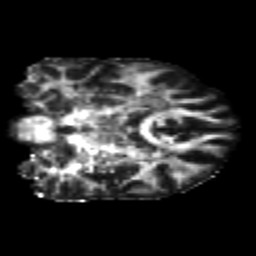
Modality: FA
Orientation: coronal
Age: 23
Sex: female
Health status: healthy
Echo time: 0.074 s